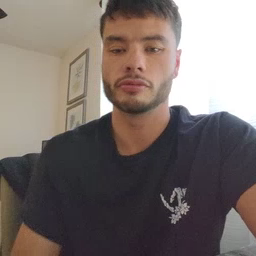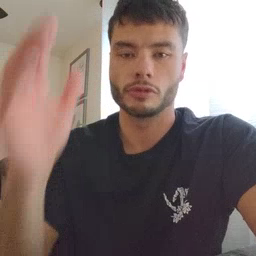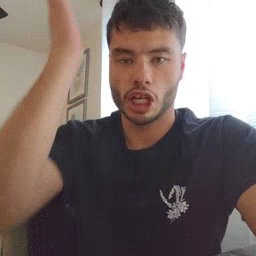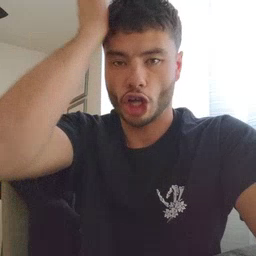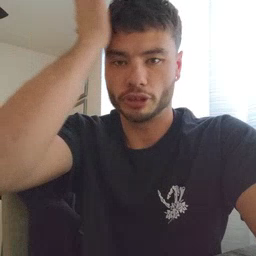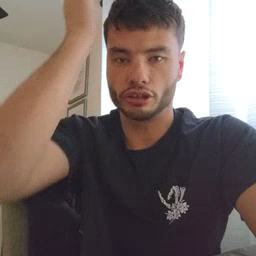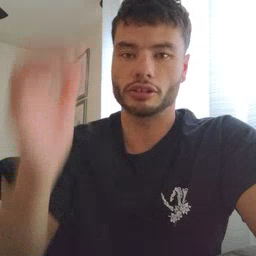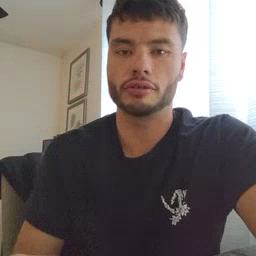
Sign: garbage